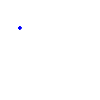
Particle: kaon